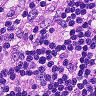
Metastatic tissue present: no